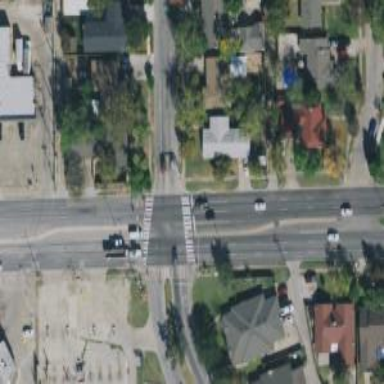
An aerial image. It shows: Crossing on the road.